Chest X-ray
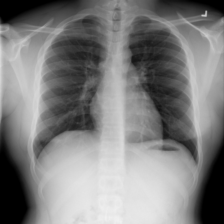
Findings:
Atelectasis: negative
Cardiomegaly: negative
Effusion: negative
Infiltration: negative
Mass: negative
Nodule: negative
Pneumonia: negative
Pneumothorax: negative
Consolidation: negative
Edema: negative
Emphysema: negative
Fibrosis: negative
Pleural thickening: negative
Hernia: negative